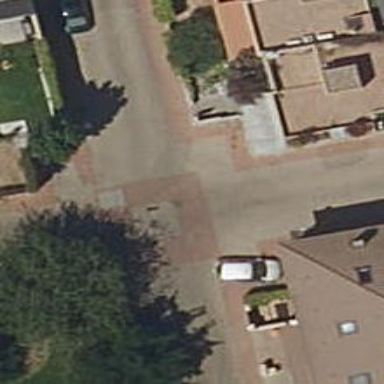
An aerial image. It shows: Living street.